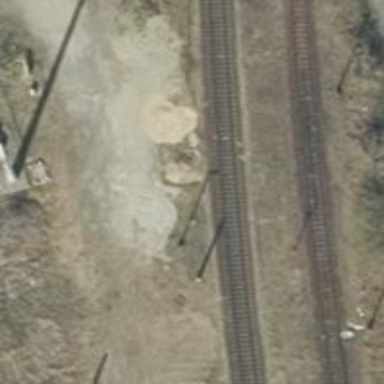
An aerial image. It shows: Railway track.